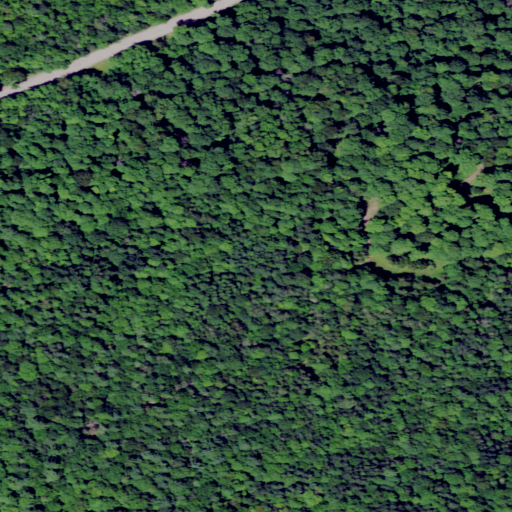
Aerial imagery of mountain in New York named Ward Hill containing deciduous forest, evergreen forest, and mixed forest